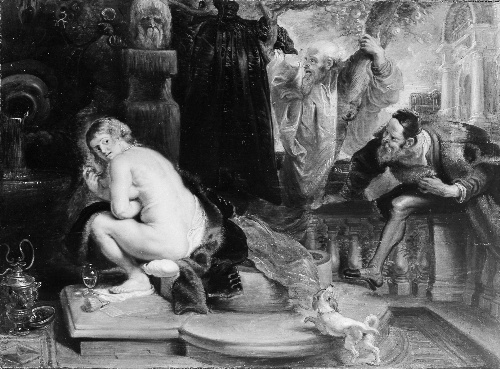
Title: Susanna and the Elders
Artist: Peter Paul Rubens
Artist bio: Flemish, Siegen 1577–1640 Antwerp
Object type: Painting
Classification: Paintings
Medium: Oil on wood
Dimensions: 18 1/4 x 25 3/8 in. (46.4 x 64.5 cm)
Department: European Paintings
Credit line: Marquand Collection, Gift of Henry G. Marquand, 1890
Accession year: 1891
Repository: Metropolitan Museum of Art, New York, NY
Tags: Men|Female Nudes|Dogs